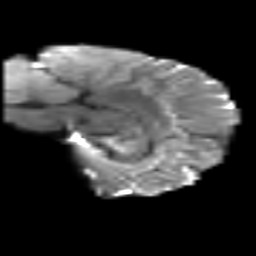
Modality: T2w
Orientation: sagittal
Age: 57
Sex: female
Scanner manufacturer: siemens
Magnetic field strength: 3 T
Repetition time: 5.6 s
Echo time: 0.082 s